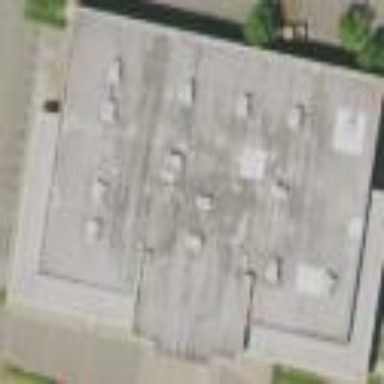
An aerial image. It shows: Cinema building.